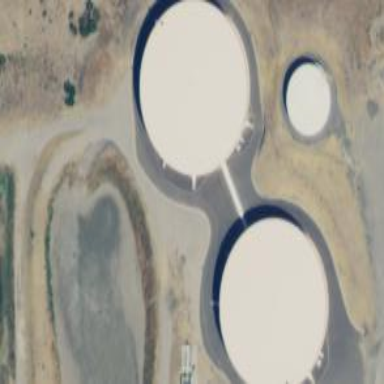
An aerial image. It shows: Building with storage tank.